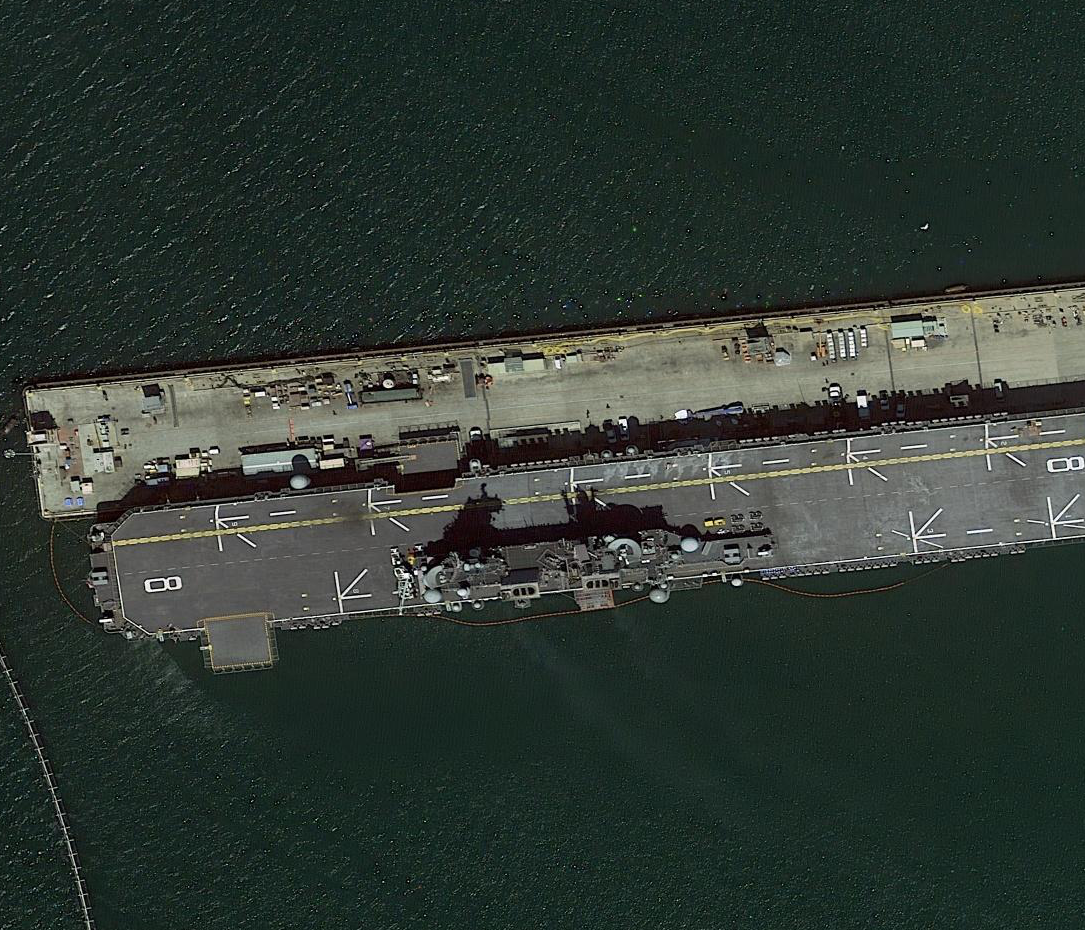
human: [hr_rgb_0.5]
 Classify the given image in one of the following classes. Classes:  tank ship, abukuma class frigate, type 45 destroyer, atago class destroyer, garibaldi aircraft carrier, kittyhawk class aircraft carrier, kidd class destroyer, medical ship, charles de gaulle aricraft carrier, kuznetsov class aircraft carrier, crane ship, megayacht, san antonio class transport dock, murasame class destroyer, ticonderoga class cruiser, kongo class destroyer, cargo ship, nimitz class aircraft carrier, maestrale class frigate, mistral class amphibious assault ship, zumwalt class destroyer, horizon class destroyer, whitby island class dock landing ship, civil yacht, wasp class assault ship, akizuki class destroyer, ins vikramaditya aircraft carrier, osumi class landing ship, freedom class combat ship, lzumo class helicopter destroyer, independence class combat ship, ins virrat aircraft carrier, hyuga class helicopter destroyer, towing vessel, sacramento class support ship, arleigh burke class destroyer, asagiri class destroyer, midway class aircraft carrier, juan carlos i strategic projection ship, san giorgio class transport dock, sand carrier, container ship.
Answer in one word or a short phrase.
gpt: Wasp class assault ship